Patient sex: F
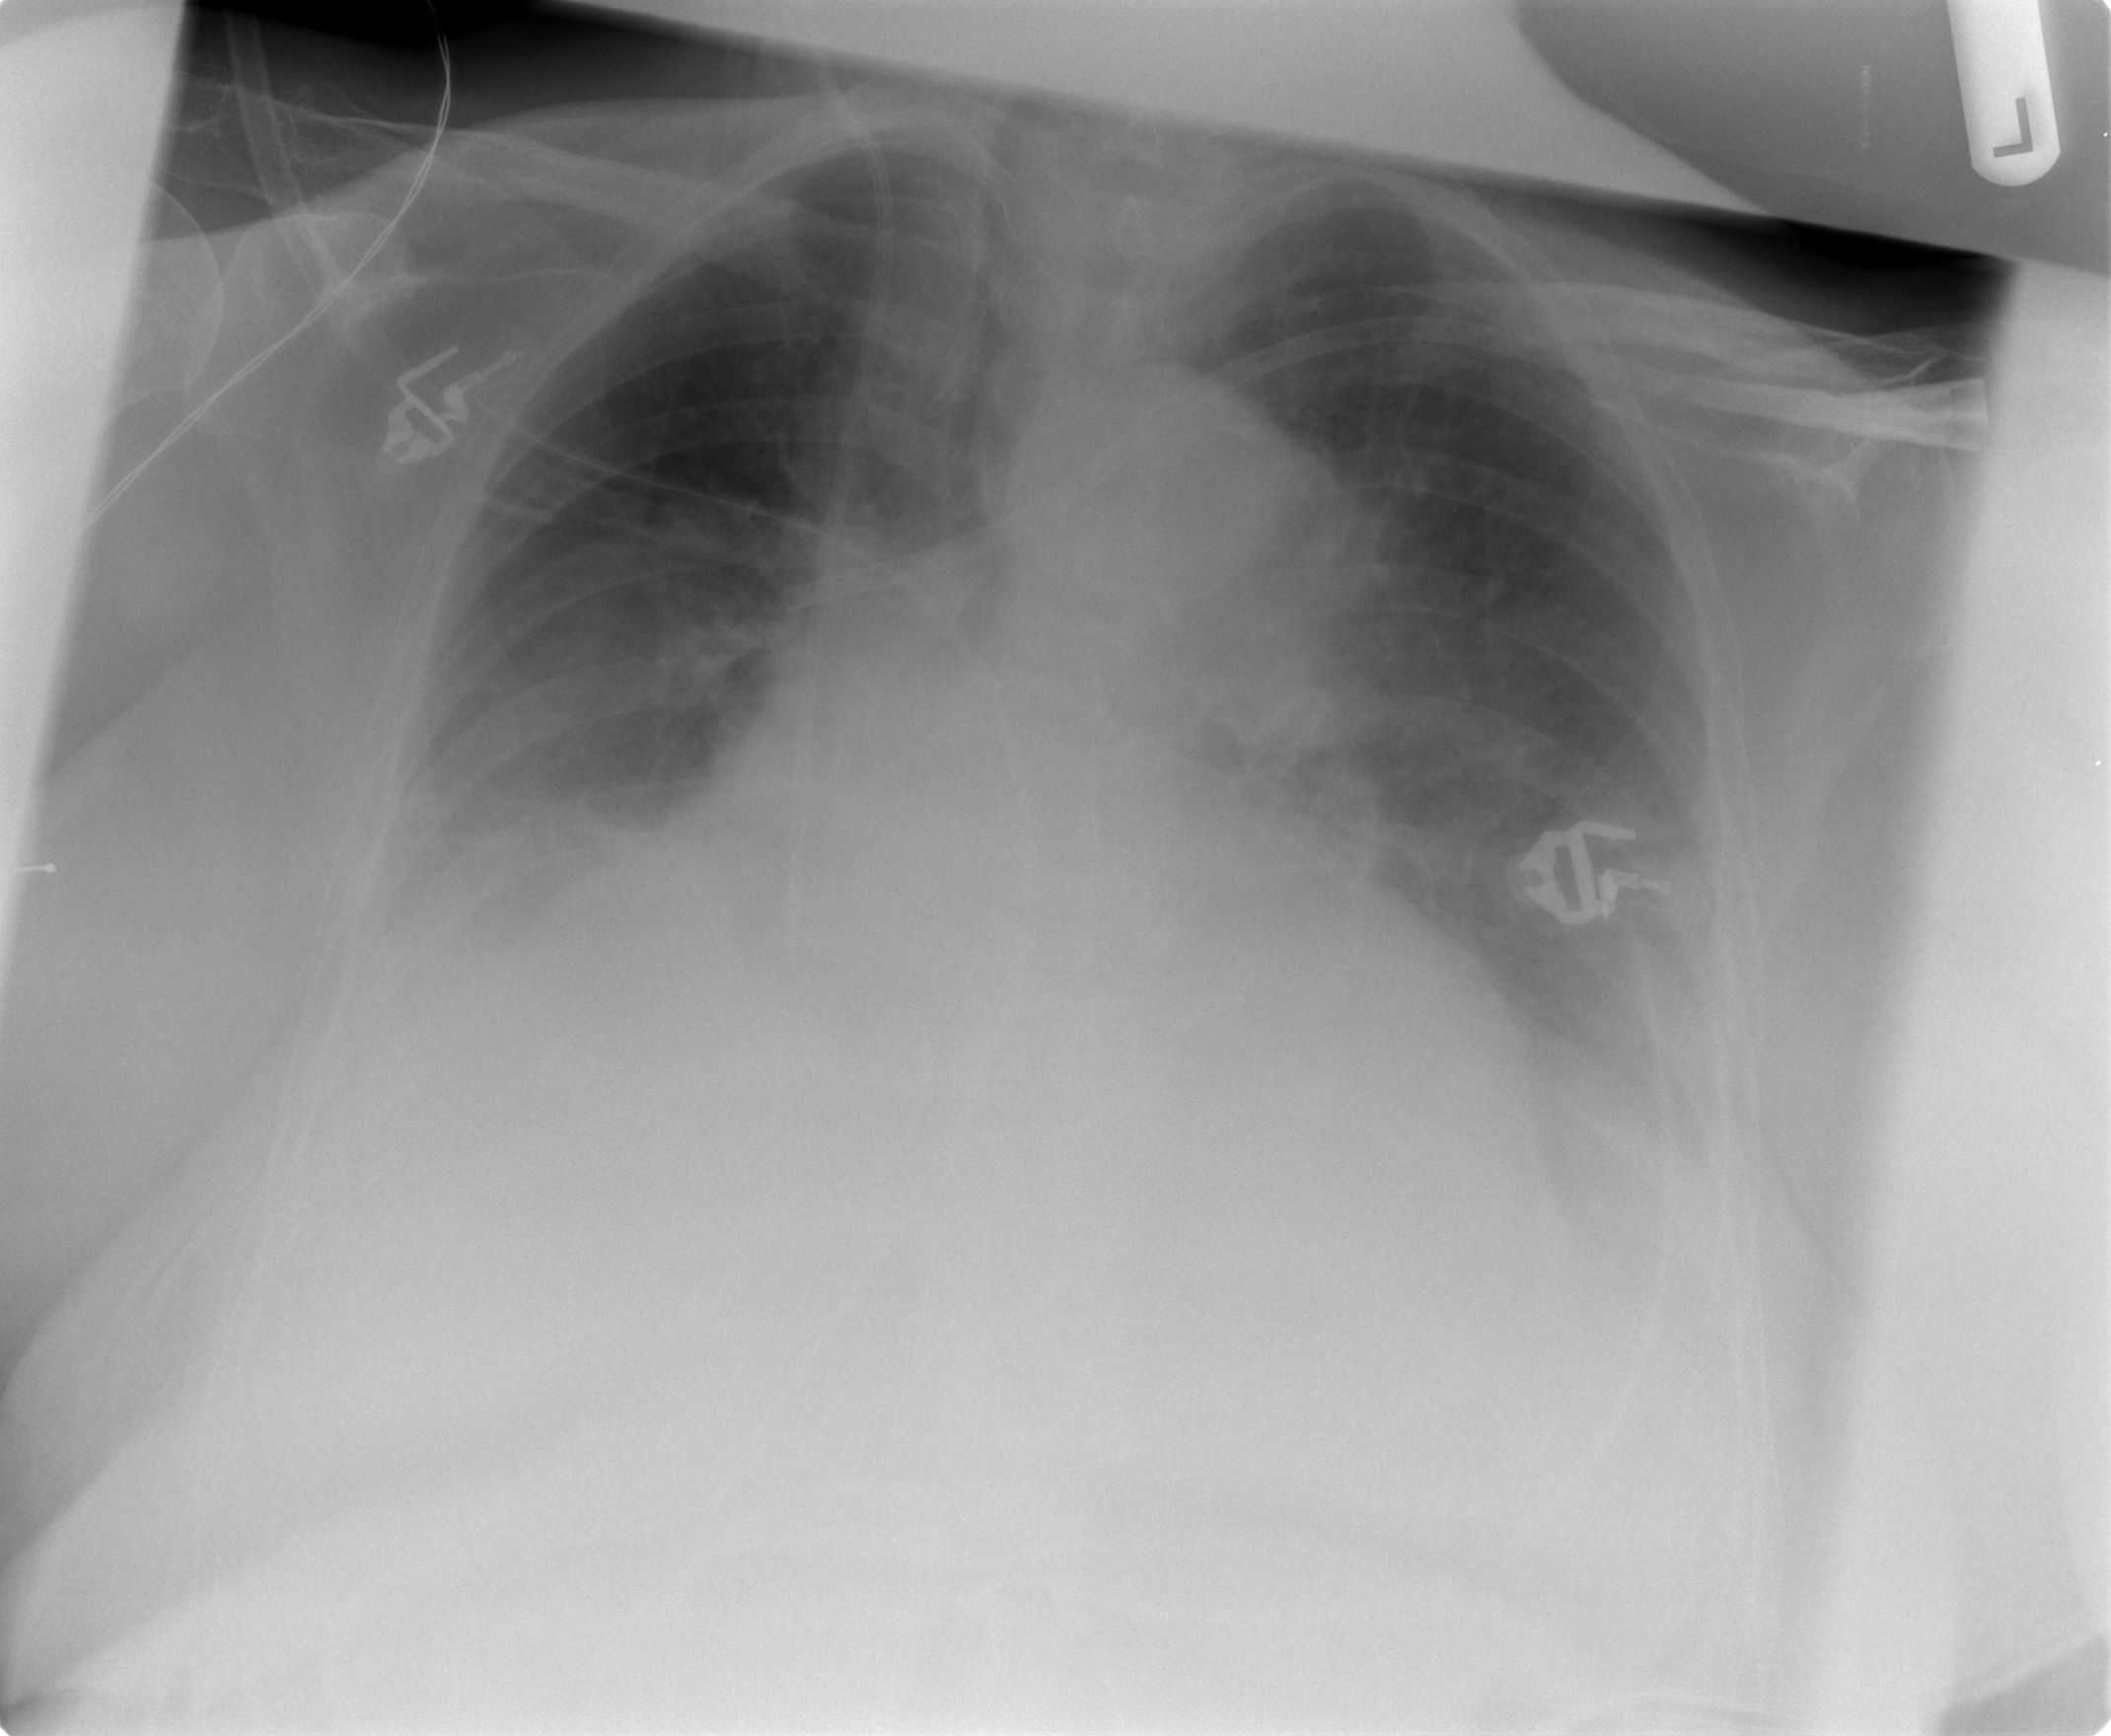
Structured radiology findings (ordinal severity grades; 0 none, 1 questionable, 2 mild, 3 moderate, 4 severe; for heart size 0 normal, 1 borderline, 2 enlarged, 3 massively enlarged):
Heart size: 2
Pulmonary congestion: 1
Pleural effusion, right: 3
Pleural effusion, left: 2
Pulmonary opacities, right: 0
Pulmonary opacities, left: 0
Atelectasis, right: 2
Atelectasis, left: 2